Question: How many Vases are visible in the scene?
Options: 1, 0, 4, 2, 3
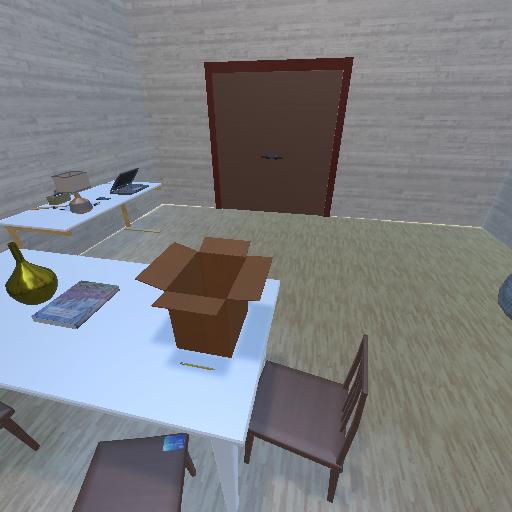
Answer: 1